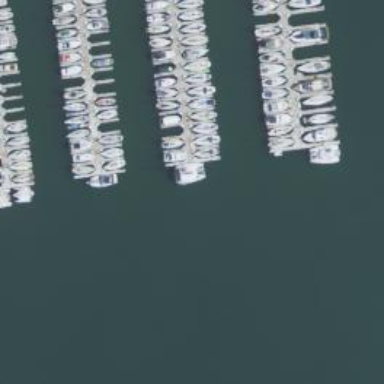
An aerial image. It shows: Man-made pier.